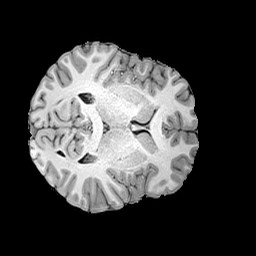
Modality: T1w
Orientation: axial
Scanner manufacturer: siemens
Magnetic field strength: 3 T
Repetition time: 2 s
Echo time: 0.0024 s